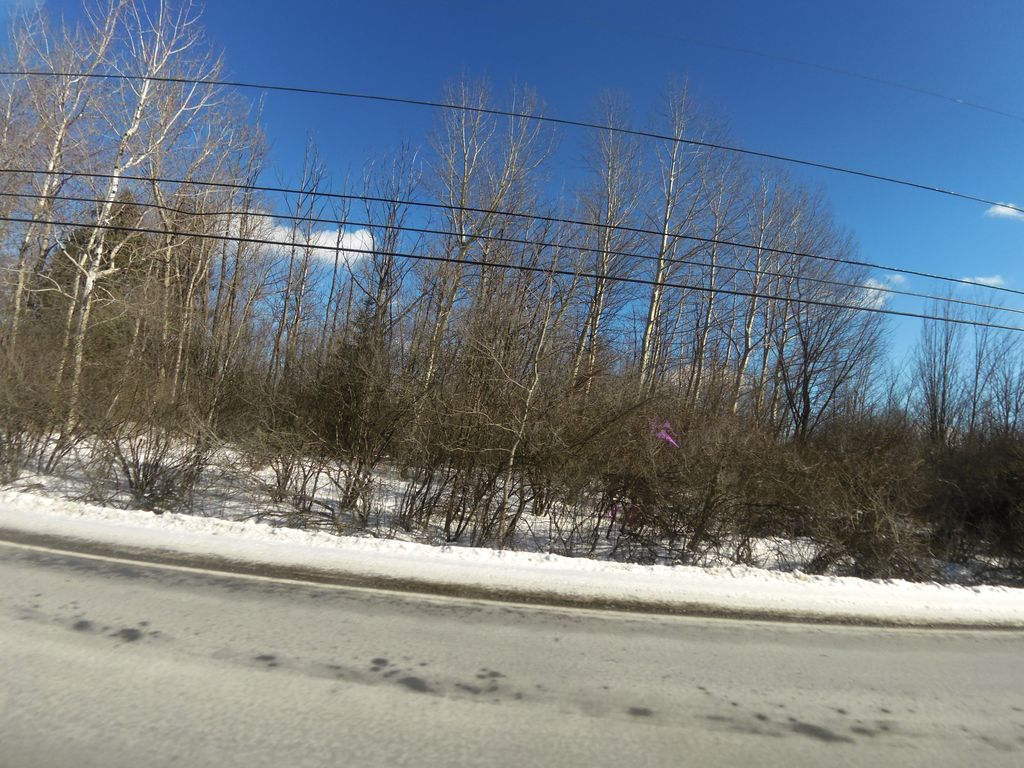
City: ottawa-gatineau